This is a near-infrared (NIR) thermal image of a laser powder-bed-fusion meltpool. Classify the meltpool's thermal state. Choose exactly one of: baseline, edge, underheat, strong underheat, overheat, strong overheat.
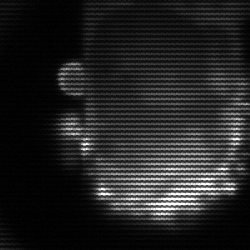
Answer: baseline